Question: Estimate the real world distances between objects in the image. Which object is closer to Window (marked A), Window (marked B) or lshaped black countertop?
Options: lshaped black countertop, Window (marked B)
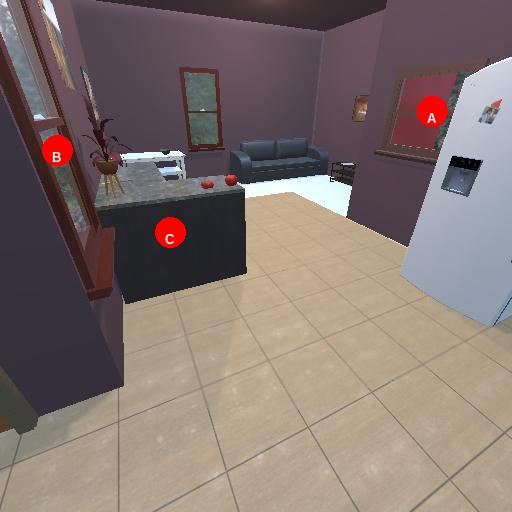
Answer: lshaped black countertop